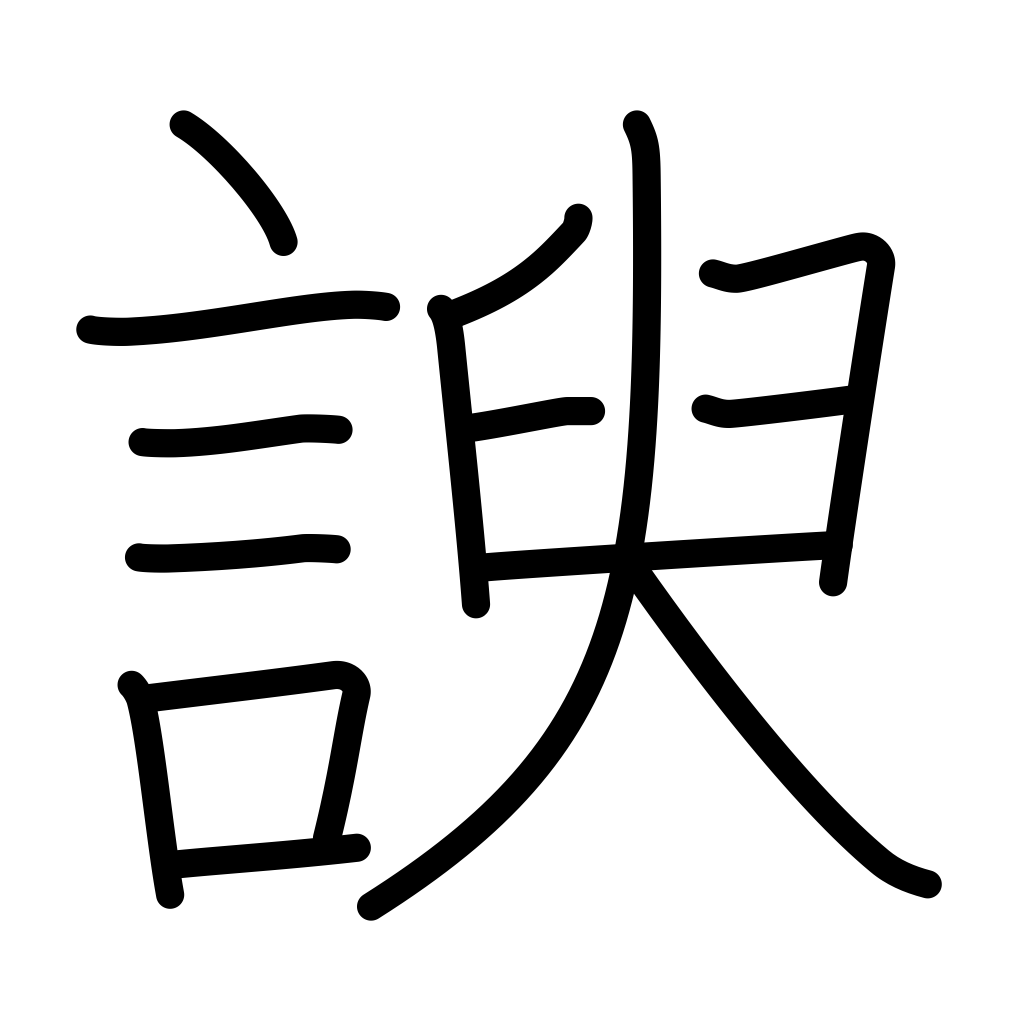
Meaning: flatter